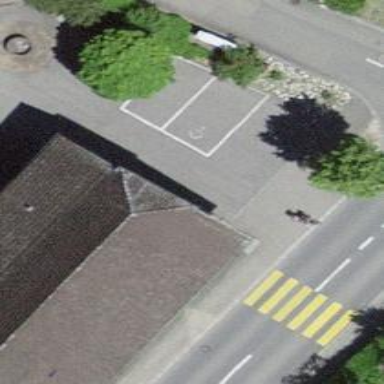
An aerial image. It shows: Village town hall.